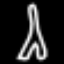
Label: The Eiffel Tower